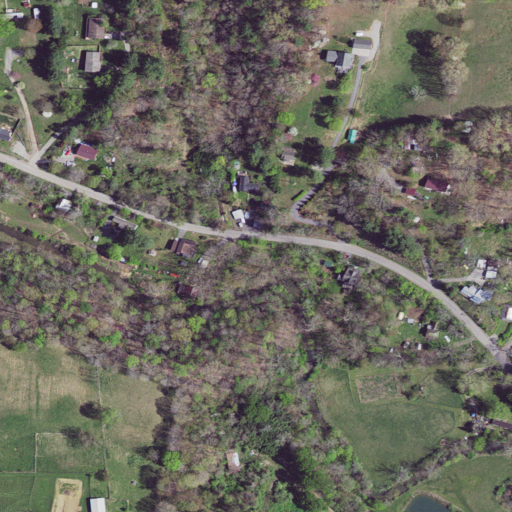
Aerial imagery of valley in Virginia named Poff Hollow containing deciduous forest, pasture, low intensity development, mixed forest, open development, and grassland